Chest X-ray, AP view. Patient: 61 years old, sex F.
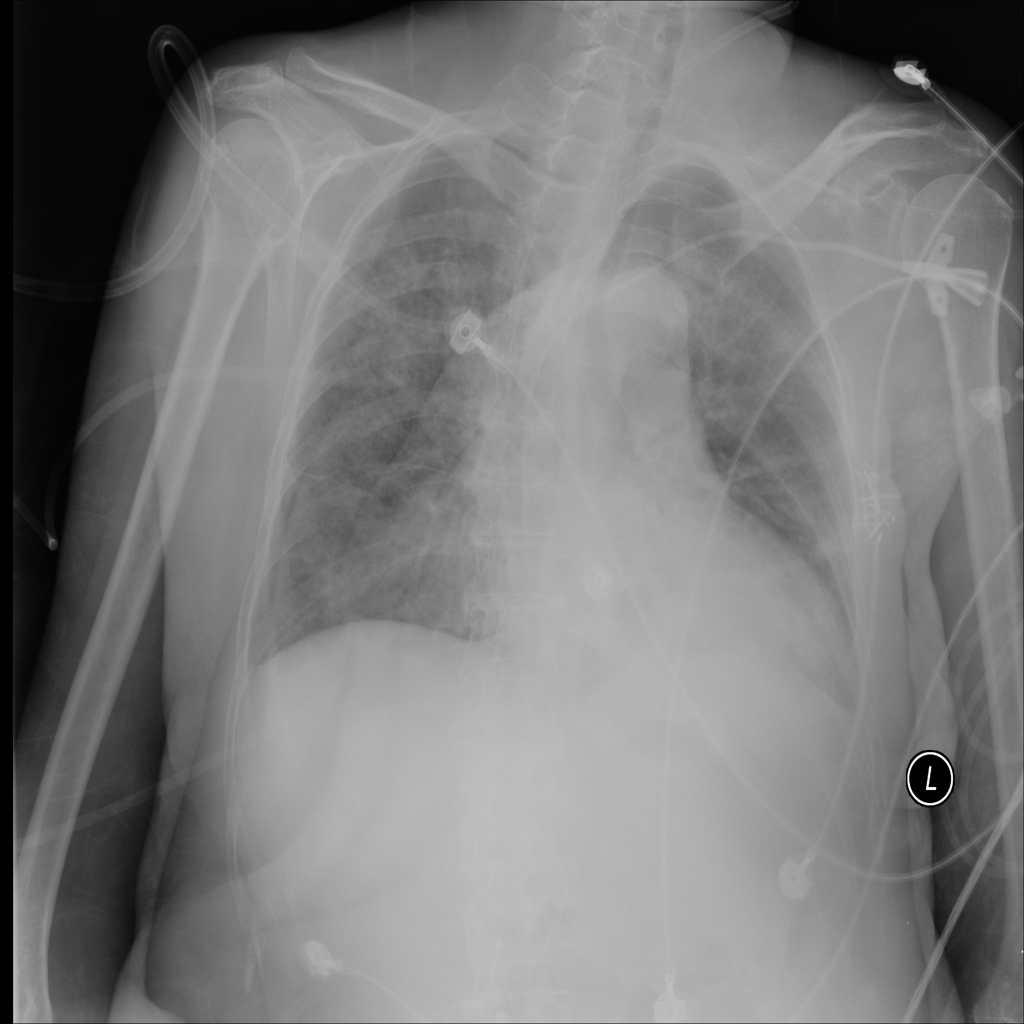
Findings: No Finding